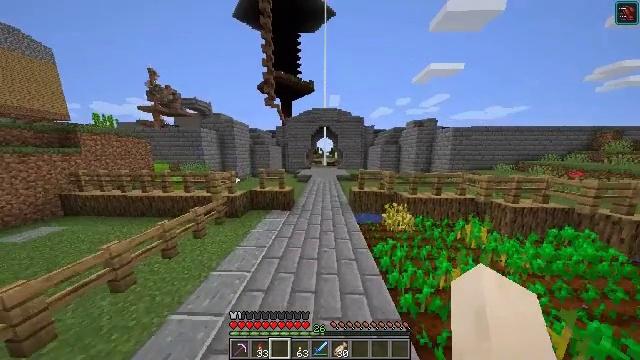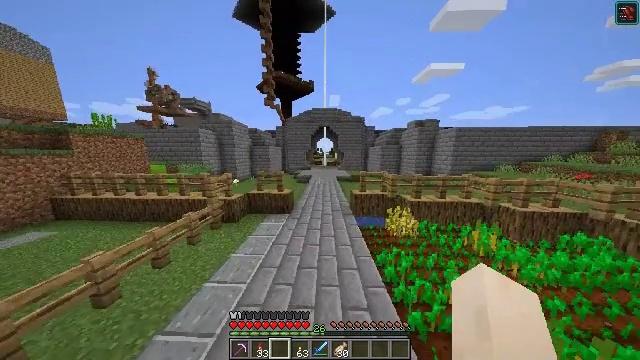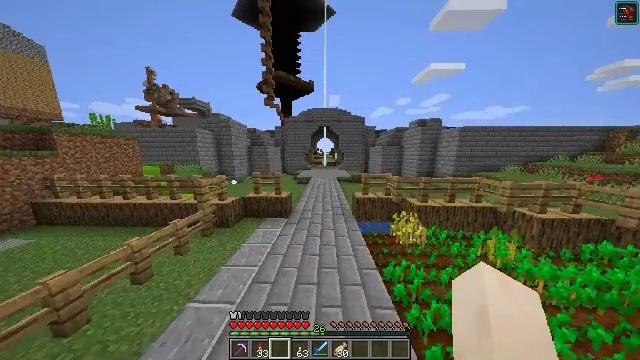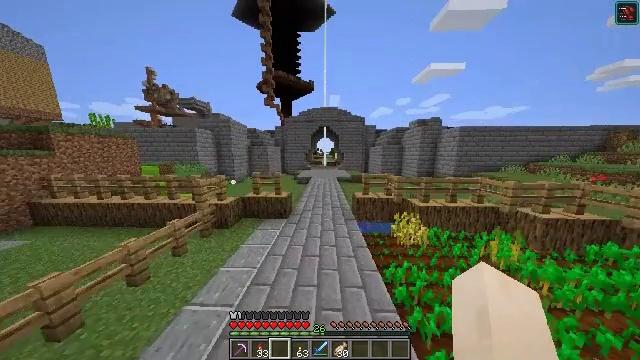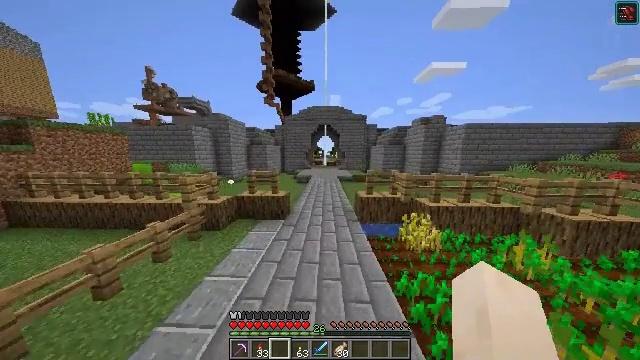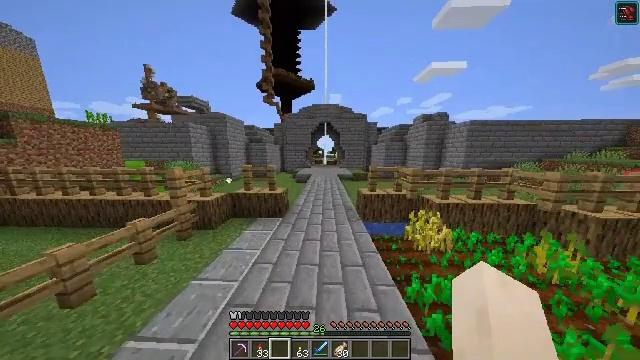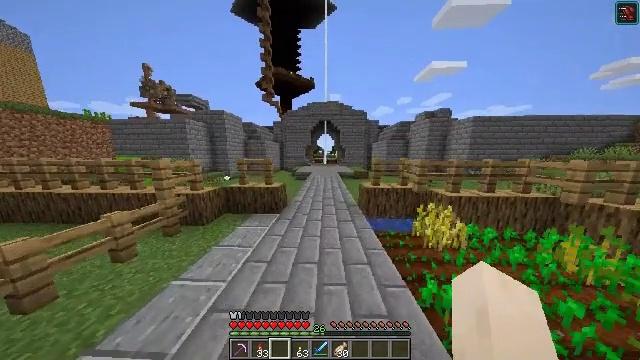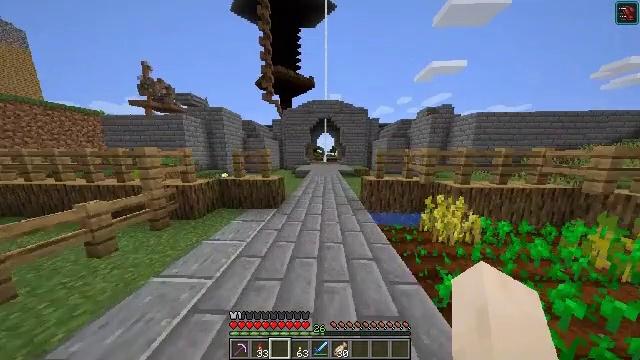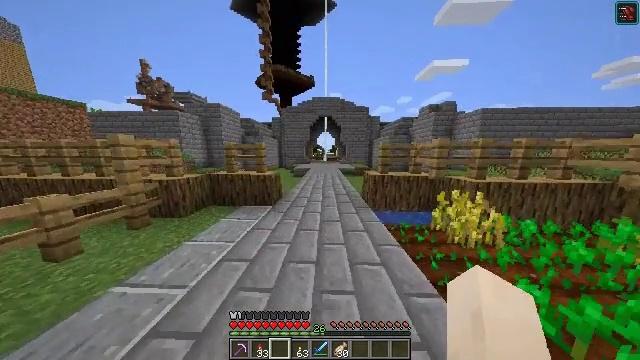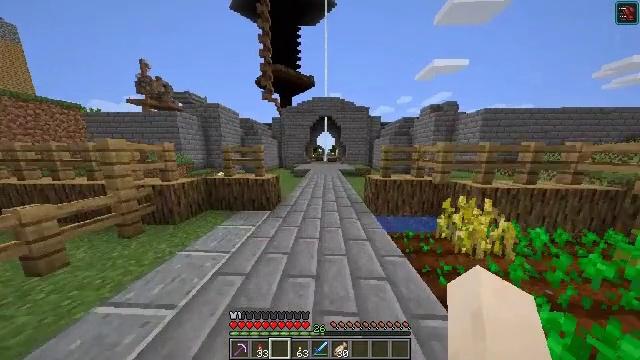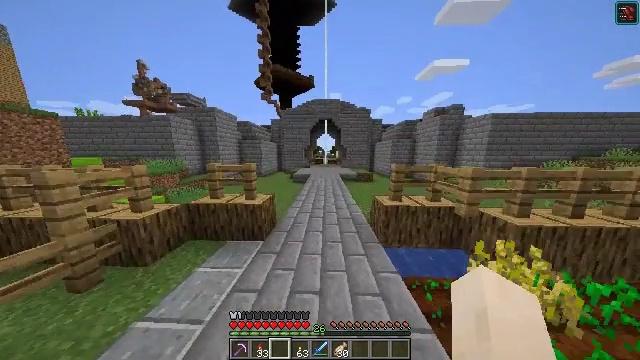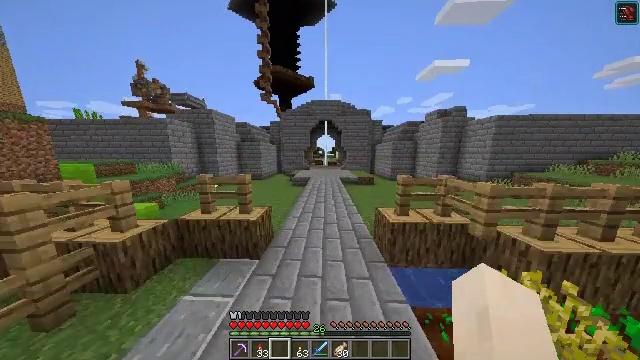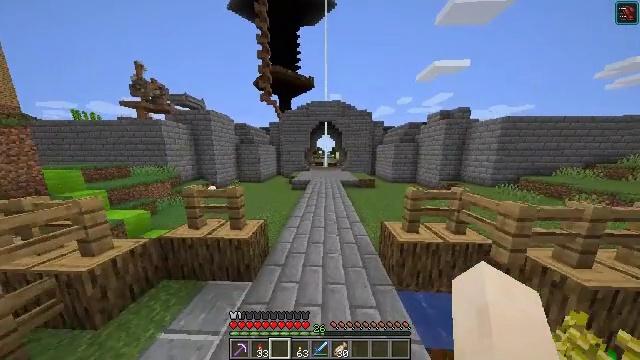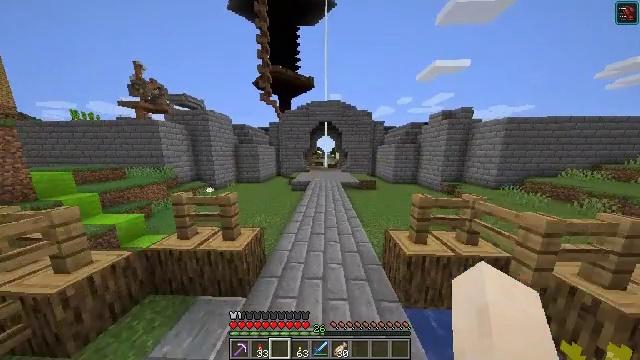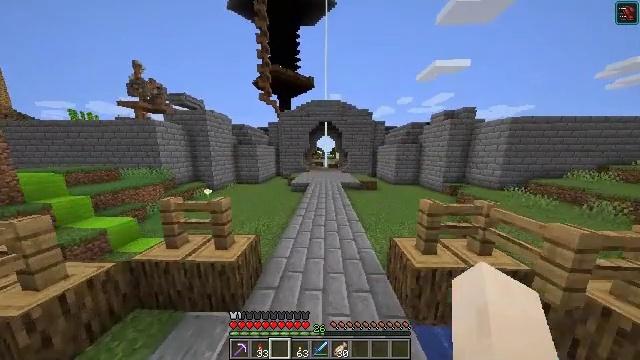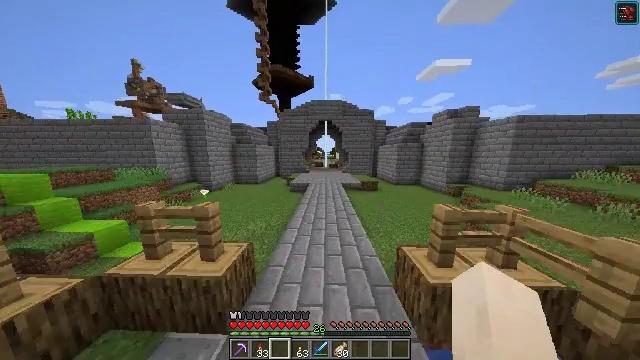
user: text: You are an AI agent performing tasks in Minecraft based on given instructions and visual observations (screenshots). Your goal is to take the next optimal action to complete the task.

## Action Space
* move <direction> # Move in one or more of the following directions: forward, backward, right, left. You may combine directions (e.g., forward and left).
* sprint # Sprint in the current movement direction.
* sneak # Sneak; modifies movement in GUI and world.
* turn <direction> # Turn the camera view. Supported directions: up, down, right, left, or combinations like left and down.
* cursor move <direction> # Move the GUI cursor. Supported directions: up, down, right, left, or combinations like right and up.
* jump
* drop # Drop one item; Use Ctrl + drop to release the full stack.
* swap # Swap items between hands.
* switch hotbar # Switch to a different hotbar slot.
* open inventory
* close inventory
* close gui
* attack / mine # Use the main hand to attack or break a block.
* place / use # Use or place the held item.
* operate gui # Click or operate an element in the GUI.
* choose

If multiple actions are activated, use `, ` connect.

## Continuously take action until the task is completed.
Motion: motion action
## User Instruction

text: Interact with the crafting table to make an emerald block.
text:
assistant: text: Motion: move forward, jump
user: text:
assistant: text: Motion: move forward, jump
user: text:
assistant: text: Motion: move forward, jump
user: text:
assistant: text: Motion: move forward, jump
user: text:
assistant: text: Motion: move forward, jump
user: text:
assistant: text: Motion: move forward, jump
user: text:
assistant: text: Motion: move forward, jump
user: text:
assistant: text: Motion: move forward, jump
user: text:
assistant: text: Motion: move forward, jump
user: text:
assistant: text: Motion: move forward, jump
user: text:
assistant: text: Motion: move forward, jump
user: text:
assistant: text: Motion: move forward, jump
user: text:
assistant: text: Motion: move forward, jump
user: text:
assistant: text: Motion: move forward, jump
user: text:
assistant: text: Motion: move forward, jump
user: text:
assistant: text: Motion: move forward, jump
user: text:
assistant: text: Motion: move forward, jump
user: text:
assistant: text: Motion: move forward, jump
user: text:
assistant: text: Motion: move forward, jump
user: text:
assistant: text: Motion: move forward, jump
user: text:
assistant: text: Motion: move forward, jump
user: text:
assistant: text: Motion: move forward, jump
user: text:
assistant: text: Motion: move forward, jump
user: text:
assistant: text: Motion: move forward, jump
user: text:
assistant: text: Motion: move forward, jump
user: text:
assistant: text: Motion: move forward, jump
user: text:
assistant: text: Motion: move forward, jump
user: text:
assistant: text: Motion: move forward, jump
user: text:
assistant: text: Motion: move forward, jump
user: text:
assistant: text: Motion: move forward, jump